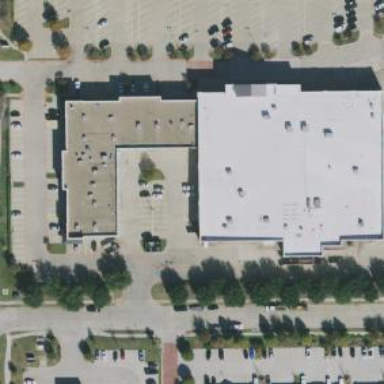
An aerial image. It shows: Retail building.